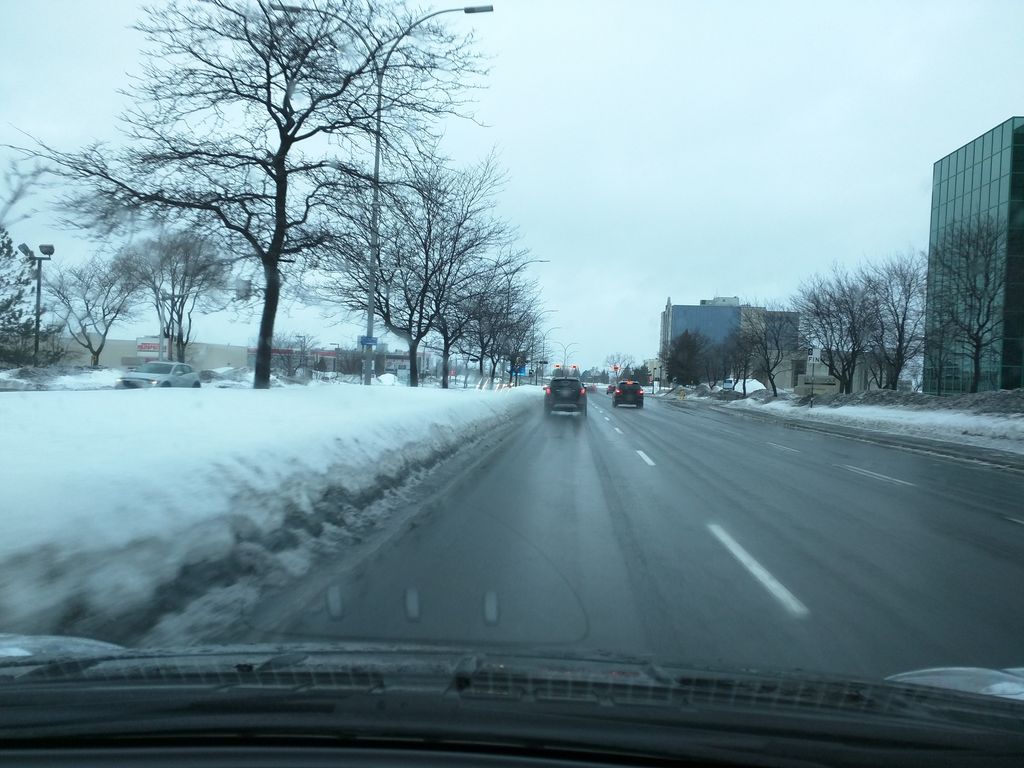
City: montreal